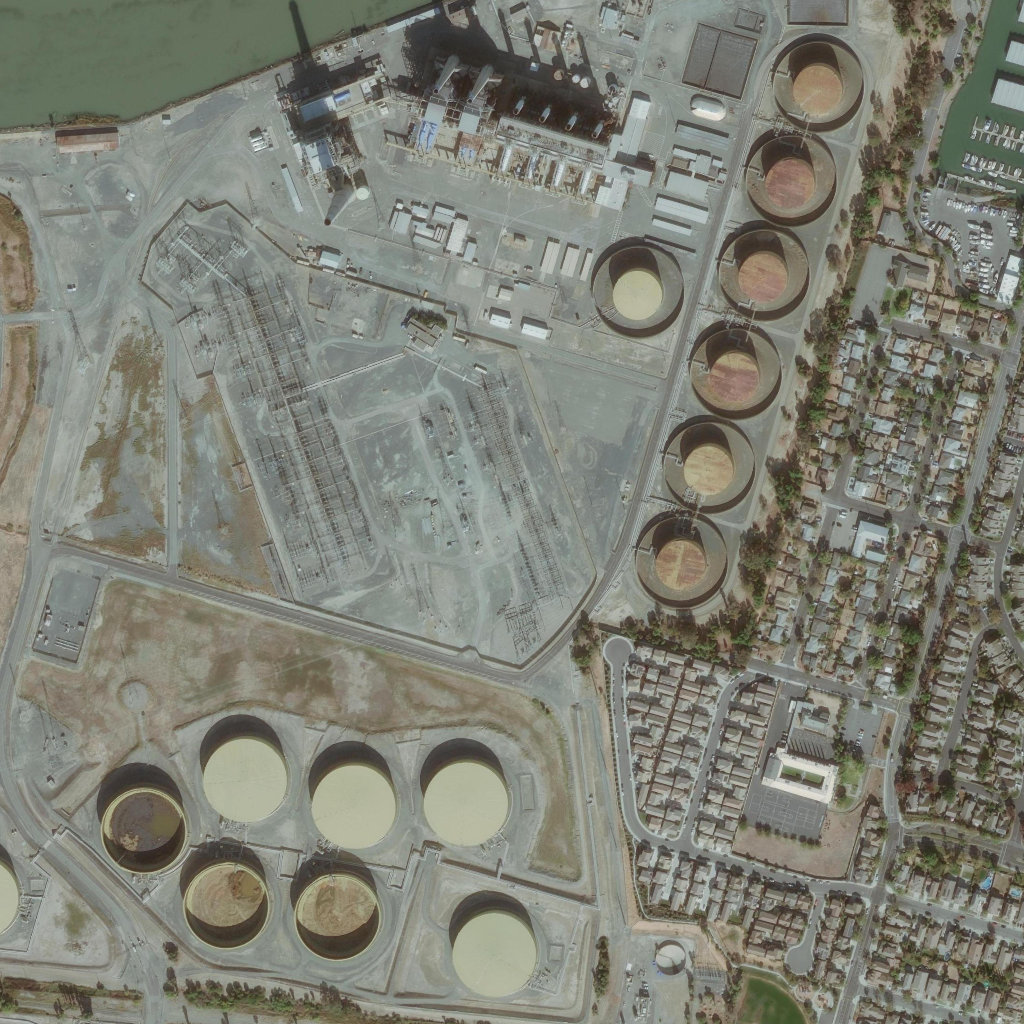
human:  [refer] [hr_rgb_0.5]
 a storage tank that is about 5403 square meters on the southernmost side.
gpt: <box>[[42, 87, 54, 98, 0]]</box>